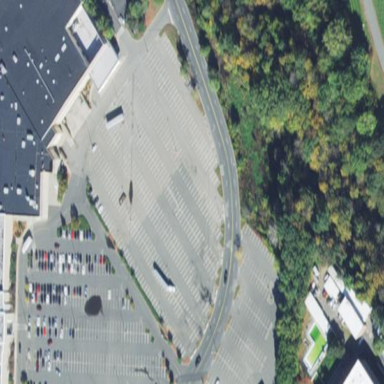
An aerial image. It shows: Parking area.